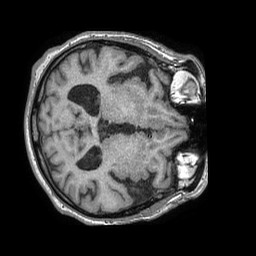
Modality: T1w
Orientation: axial
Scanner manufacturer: philips
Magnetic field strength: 1.5 T
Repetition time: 0.007935 s
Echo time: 0.00364 s